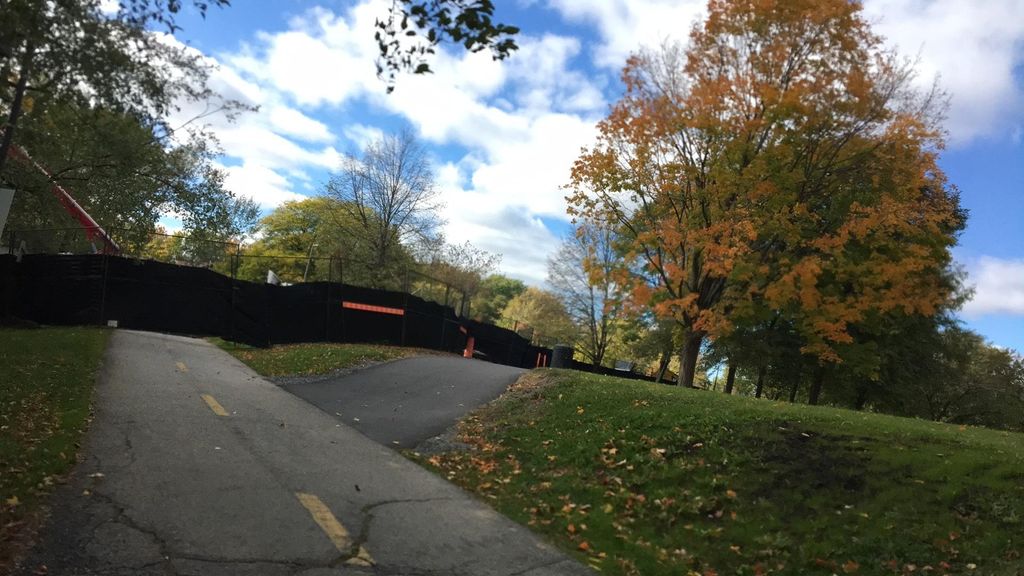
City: montreal